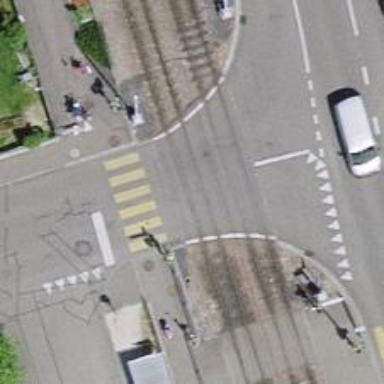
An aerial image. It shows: Level crossing on the railway with lights and double half barrier.